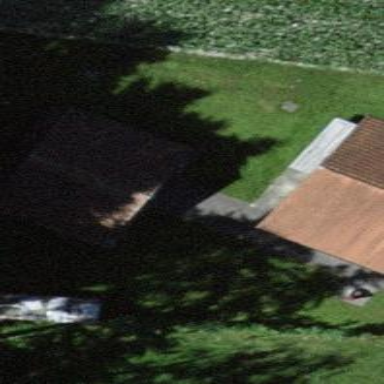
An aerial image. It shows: Shed.